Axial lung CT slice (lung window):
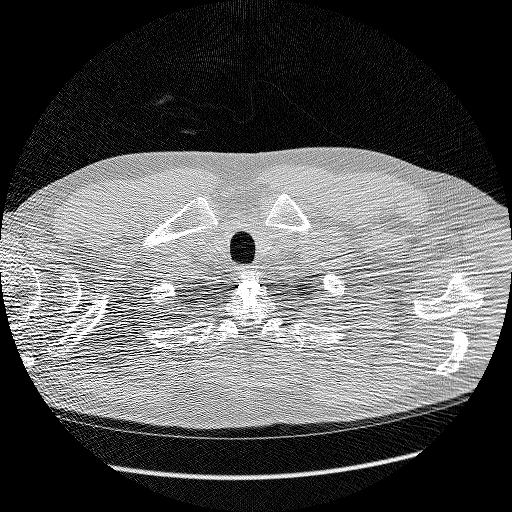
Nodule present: no